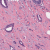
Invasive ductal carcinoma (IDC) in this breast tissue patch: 1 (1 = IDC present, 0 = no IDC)